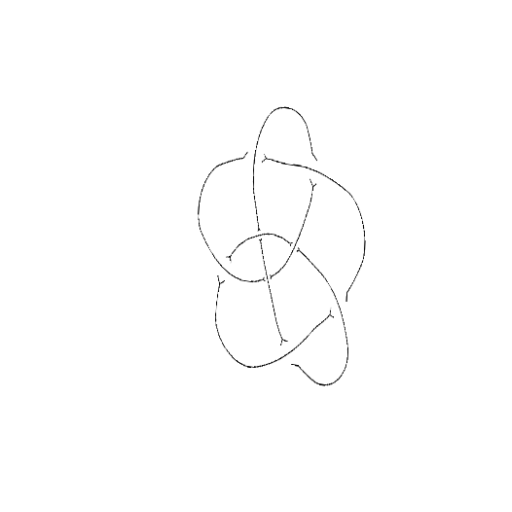
Crossing number: 8